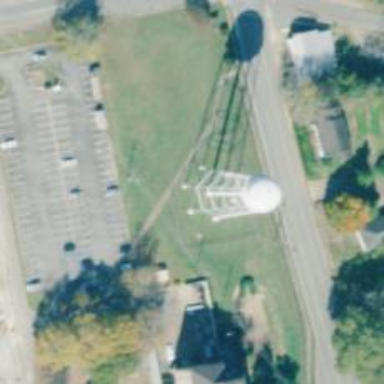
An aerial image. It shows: Water tower that is man-made.